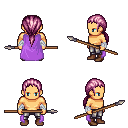
a pixel art fantasy rpg character, male body template, human, tanned skin, lavender cape, metal pants, pink ponytail hairstyle, white cloth bandages, brown shoes, spear, four views (front, back, left, right), 2x2 character sprite sheet, small pixel art, hard edges, no anti-aliasing